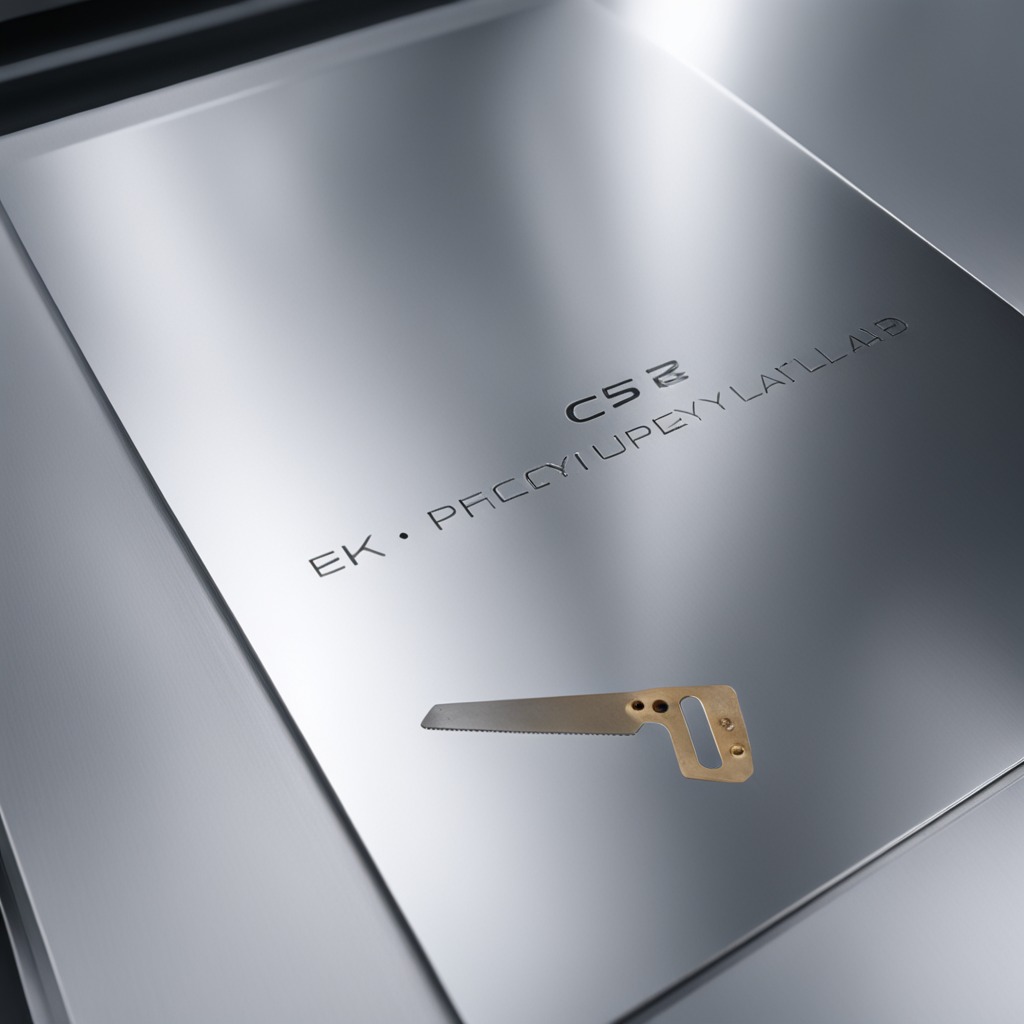
A metal saw is lying on a stainless steel table in a high-end prototyping lab.